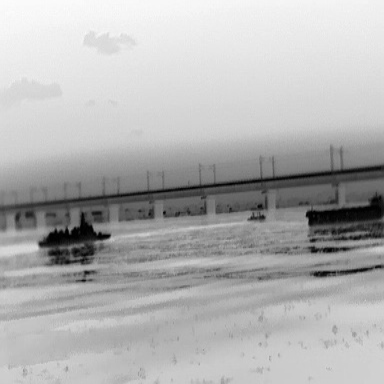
There is a warship in the infrared image.